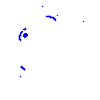
Particle: electron